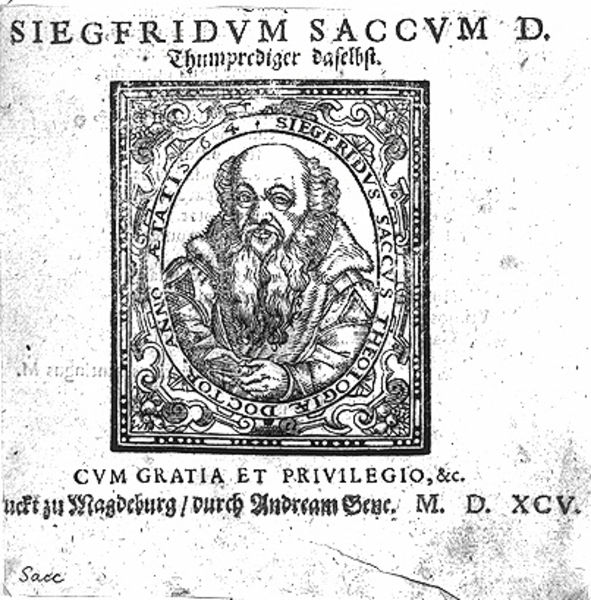
Titel: Bildnis des Siegfried Saccus
Künstler: Andreas Gehne
Institution: (Seriendruck)
Schlagwörter: hand, kopf, mann, umhang, weiß, haar, mund, nase, schwarz, stirn, zeichnung, blick, ornament, alt, bart, augen, falten, gesicht, kleidung, pelz, rahmen, ärmel, bildnis, hände, portrait, porträt, haare, mantel, augenbrauen, renaissance, kreis, oval, fell, holzschnitt, schrift, papier, bogen, grafik, graphik, ausdruck, inschrift, glatze, ornamente, verzierung, deutsch, buch, medaillon, rechteck, druck, schwarzweiss, holzstich, radierung, stich, titel, portait, seite, illustration, text, überschrift, titelblatt, hallo, arzt, buchdruck, buchseite, buchtitel, aufschrift, pergament, wappen, prediger, pelzkragen, voluten, pastor, priester, siegfried, zierde, emblem, kupferstich, fraktur, latein, lateinisch, umschrift, titulus, jude, reformation, jahreszahlen, medaillie, gesitlicher, andreas, sticht, doctor, magdeburg, tiel, nae, ghotisch, gratia, sacc, saccus, siegfrid, siegfridum, slatein, xcv, üverschrift, turmprediger, guttenberg, 64, buchfruck, privilegio, siegfied, privilegi, briefmarke, saccum